Field crop: tomato
Growth stage: 1
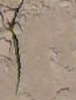
Species: cyperus